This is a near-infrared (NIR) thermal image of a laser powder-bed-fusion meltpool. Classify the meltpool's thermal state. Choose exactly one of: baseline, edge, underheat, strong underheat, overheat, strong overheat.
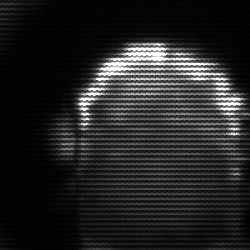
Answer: baseline